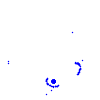
Particle: electron